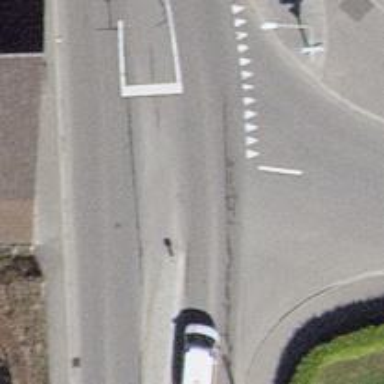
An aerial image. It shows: Road with "give way" sign.